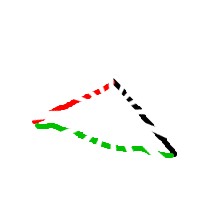
Shape: triangle